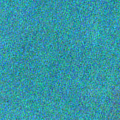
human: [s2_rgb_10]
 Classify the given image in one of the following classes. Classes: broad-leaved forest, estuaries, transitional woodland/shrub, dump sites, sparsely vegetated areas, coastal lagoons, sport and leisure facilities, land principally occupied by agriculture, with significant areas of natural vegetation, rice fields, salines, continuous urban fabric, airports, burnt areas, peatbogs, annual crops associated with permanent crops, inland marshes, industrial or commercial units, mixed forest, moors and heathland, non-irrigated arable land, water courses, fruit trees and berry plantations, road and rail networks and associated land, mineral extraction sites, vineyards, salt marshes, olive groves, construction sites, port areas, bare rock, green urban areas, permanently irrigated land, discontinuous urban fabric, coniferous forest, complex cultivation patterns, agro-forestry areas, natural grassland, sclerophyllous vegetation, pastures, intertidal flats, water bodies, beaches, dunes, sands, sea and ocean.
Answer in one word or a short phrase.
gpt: sea and ocean